Field crop: maize
Growth stage: 2
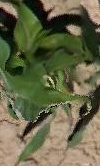
Species: maize